Question: I have this script to help me get the QTY of a specific product from an order item in Magento 1.6. This should be visualized in a simple table. This is my code so far:
'''
// Load the product collection
$collection = Mage::getModel('catalog/product')
->getCollection()
->addAttributeToSelect('*');
foreach ($collection as $product) {
$id = $product->getId();
$product_name = $product->getName();
$order_output = '';
$order_output .= '<table style="width: 500px">';
$order_output .= '<tr><td colspan="3"><strong>'.$product_name.'</strong></td></tr>';
$order_output .= '<tr><td><strong>Order id</strong></td><td><strong>Total price</strong></td><td><strong>Qty</strong></td><td><strong>Customer name</strong></td></tr>';
// Get all unique order IDs for items with specifix product ID
$time = time();
$to = date('Y-m-d H:i:s', $time);
$from = date('2012-07-01 08:00:00');
$orderItems = Mage::getResourceModel('sales/order_item_collection')
->addAttributeToFilter('product_id', $id)
->addAttributeToFilter('created_at', array('from' => $from, 'to' => $to))
->addAttributeToSelect('order_id')
->load();
foreach ($orderItems as $order) {
$order_data = Mage::getModel('sales/order')->load($order['order_id']);
$items = $order_data->getColletion();
$order_id = $order['order_id'];
$total = $order_data->getGrandTotal();
$customer_name = $order_data->getCustomerName();
foreach ($items as $item) {
$product_id = $item->getProductId();
if ($product_id == $id) {
$number_of_prod = $item->getQtyOrdered();
}
}
$order_output .= '</tr>';
$order_output .= '<td width="20%" align="left">'.$order_id.'</td>';
$order_output .= '<td width="20%">'.number_format($total, 2, '.', '').' RMB</td>';
$order_output .= '<td width="20%">'.$number_of_prod.'</td>';
$order_output .= '<td width="40%">'.$customer_name.'</td>';
$order_output .= '</tr>';
}
$order_output .= '</table>';
header ("Content-Type: text/html; charset=UTF-8");
echo $order_output;
}
'''
Everything is populating correctly and the only thing missing is the QTY. You can see the attached image for the output.
Any help is greatly appreciated.

When I use:
'''
$items = $order_data->getAllItems();
'''
I get the Qty but now all the orders of respective products is not listed.
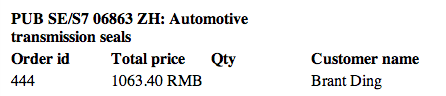
Answer: Have you tried the alternate methods to get the qty ordered?
'''
$item->getData('qty_ordered');
'''
or
'''
$item['qty_ordered'];
'''